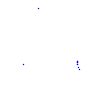
Particle: kaon